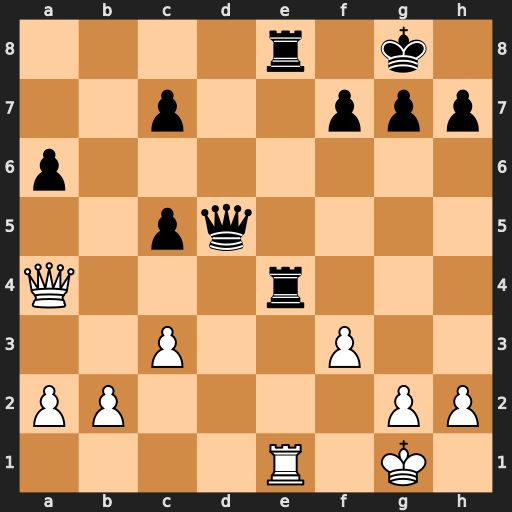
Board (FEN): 4r1k1/2p2ppp/p7/2pq4/Q3r3/2P2P2/PP4PP/4R1K1
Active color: w
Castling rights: -
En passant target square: -
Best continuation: Qxe8+ Rxe8 Rxe8#